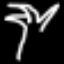
Label: palm tree